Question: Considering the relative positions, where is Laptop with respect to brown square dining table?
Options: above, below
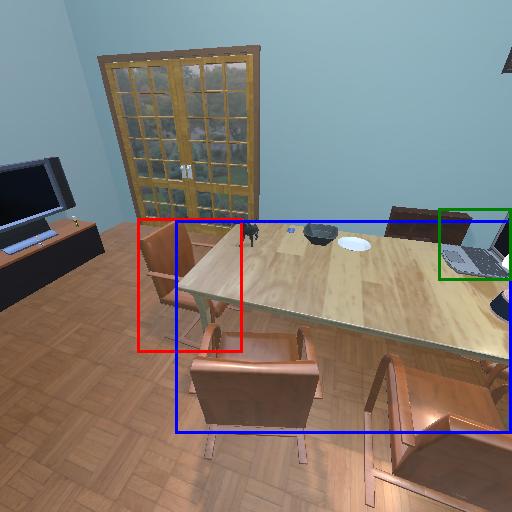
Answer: above